Question: I am working in vb with visual studio 2010.
The app AnyOrder is no longer supported and I am trying to make an app where our users can type in info and then have the info populate into AnyOrder (and also other sites - they have to populate a lot of redundant info) but I am having no luck at all getting the child windows of any order to populate once the data is in the VB window app.
I can get the parent window handle just fine but can't seem to get a child window handle to save my life. I can't even get the first level down and the blanks that I will need to populate are great grand-children of the parent window.
It won't let me post a screencap of the spy++ since I just signed up and don't have the 10 rep but here is a link to the capture.

Thank you in advance for any assistance that you can provide.
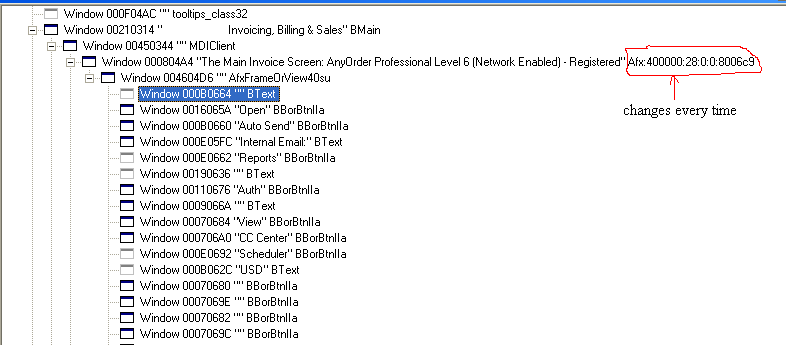
Answer: Figured out the answer somehow.
'''
#Region "functions"
Private Declare Function FindWindow Lib "user32.dll" Alias "FindWindowA" (ByVal lpClassName As String, ByVal lpWindowName As String) As Int32
Public Delegate Function EnumWindowProcess(ByVal Handle As IntPtr, ByVal Parameter As IntPtr) As Boolean
<DllImport("User32.dll", SetLastError:=True, CharSet:=CharSet.Auto)>
Private Shared Function EnumChildWindows(ByVal WindowHandle As IntPtr, ByVal Callback As EnumWindowProcess, ByVal lParam As IntPtr) As Boolean
End Function
Private Shared Function EnumWindow(ByVal Handle As IntPtr, ByVal Parameter As IntPtr) As Boolean
Dim ChildrenList As List(Of IntPtr) = CType(GCHandle.FromIntPtr(Parameter).Target, Global.System.Collections.Generic.List(Of Global.System.IntPtr))
ChildrenList = CType(GCHandle.FromIntPtr(Parameter).Target, Global.System.Collections.Generic.List(Of Global.System.IntPtr))
If ChildrenList Is Nothing Then Throw New Exception("GCHandle Target could not be cast as List(Of IntPtr)")
ChildrenList.Add(Handle)
Return True
End Function
Private Shared Function GetChildWindows(ByVal ParentHandle As IntPtr) As IntPtr()
Dim ListHandle As GCHandle = GCHandle.Alloc(ChildrenList)
Try
EnumChildWindows(ParentHandle, AddressOf EnumWindow, GCHandle.ToIntPtr(ListHandle))
Finally
If ListHandle.IsAllocated Then ListHandle.Free()
End Try
Return ChildrenList.ToArray
End Function
#End Region
Private Sub Form1_Load(ByVal sender As System.Object, ByVal e As System.EventArgs) Handles MyBase.Load
iParentHandle = FindWindow(vbNullString, AOParentName)
GetChildWindows(FindWindow(vbNullString, AOParentName))
Dim Childlist As String = String.Join(". ", ChildrenList)
MsgBox("list of child windows: " & Childlist)
End Sub
'''